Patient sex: F
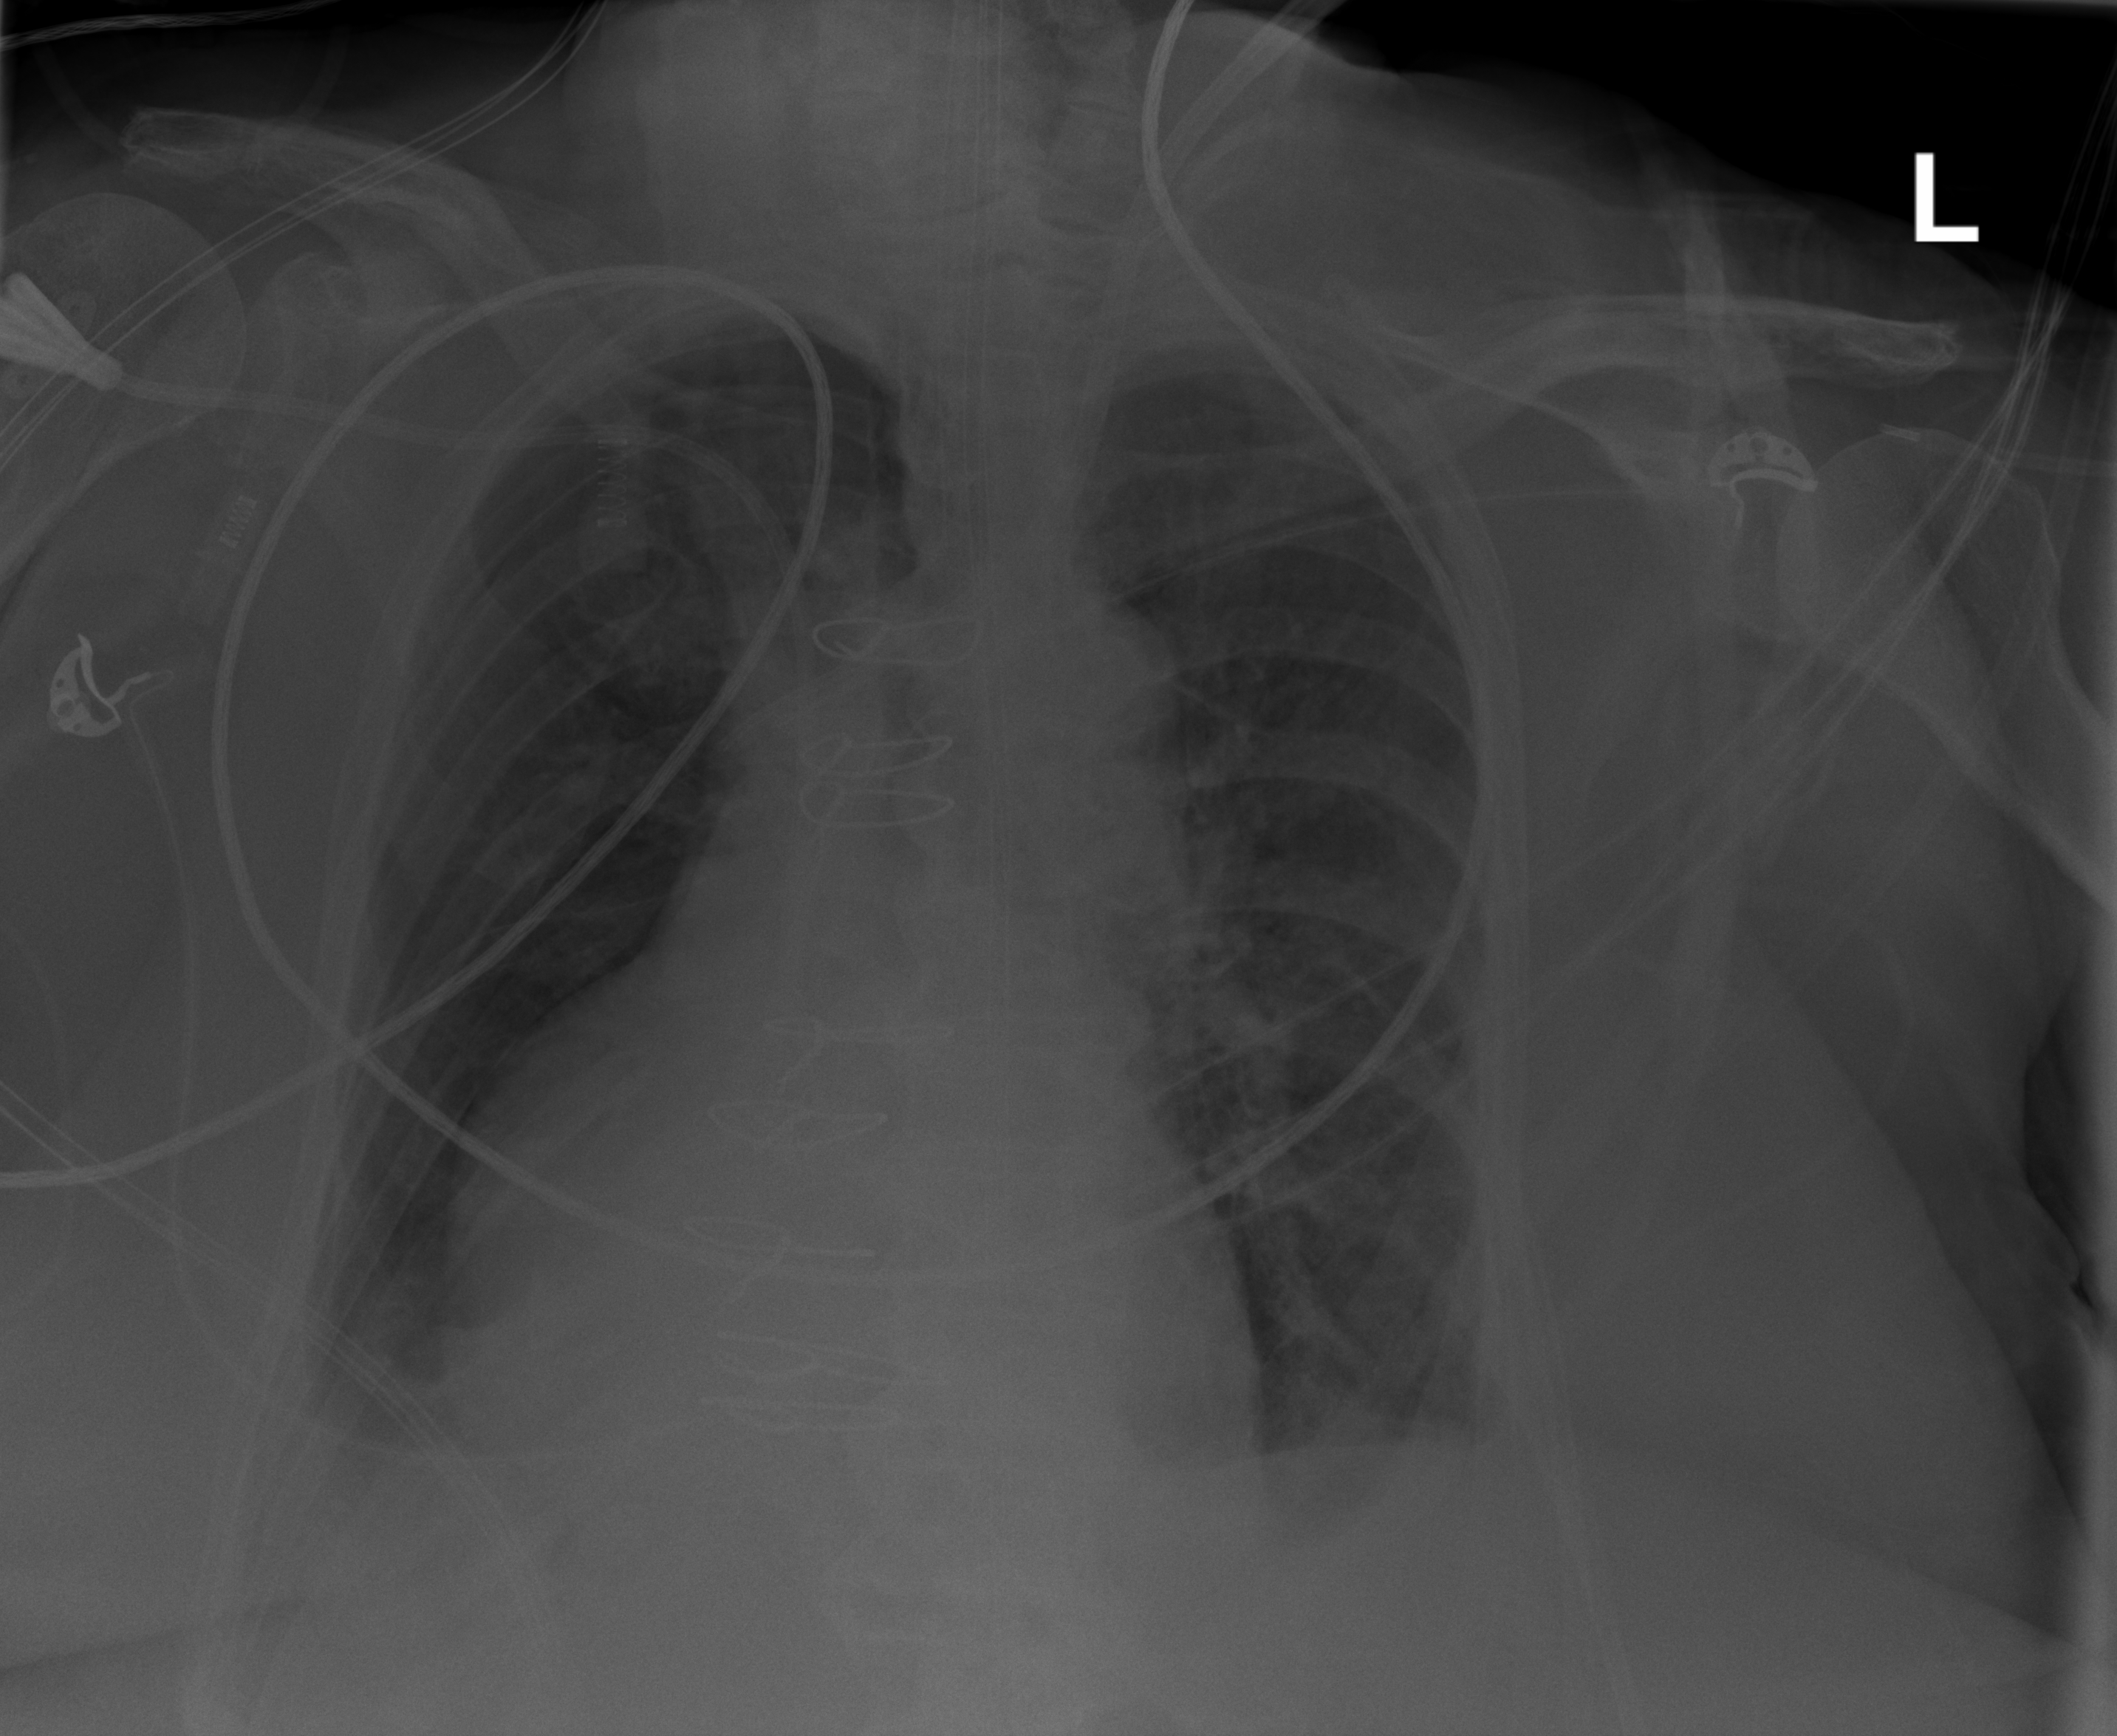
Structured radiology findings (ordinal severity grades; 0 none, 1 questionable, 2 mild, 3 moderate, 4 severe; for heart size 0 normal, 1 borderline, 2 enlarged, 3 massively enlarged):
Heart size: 2
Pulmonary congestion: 2
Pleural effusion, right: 2
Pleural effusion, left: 2
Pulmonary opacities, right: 2
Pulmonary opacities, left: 2
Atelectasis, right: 2
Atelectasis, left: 2